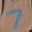
Label: 7